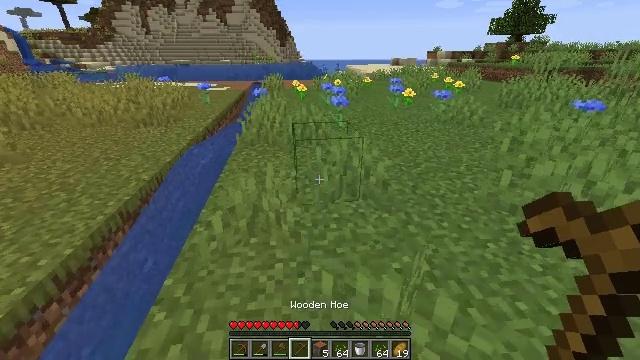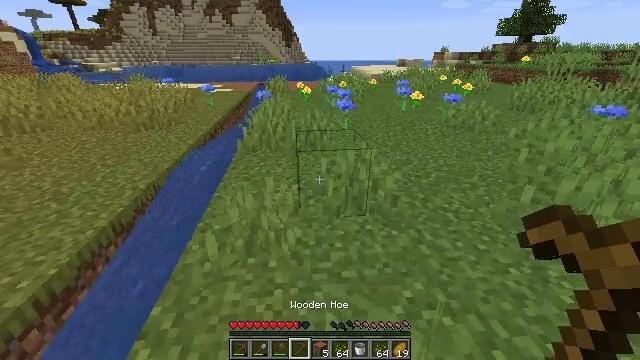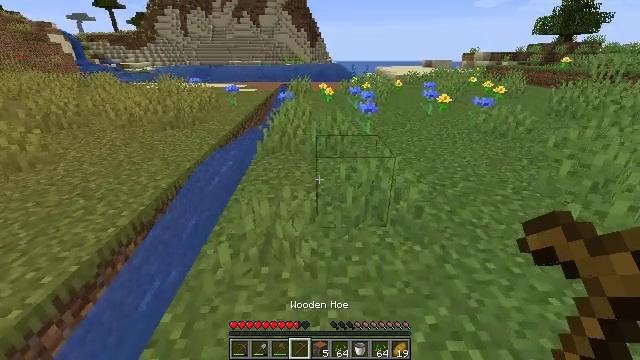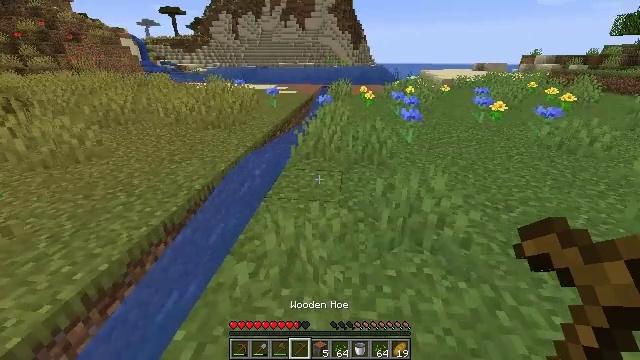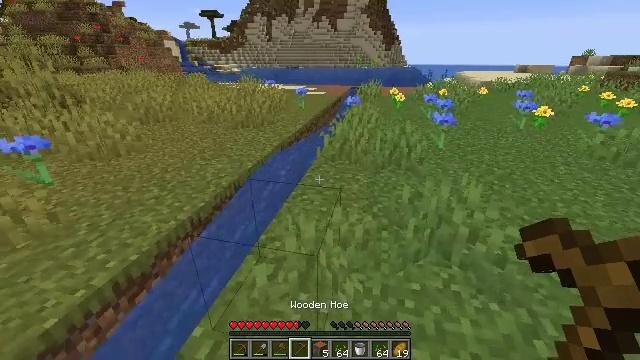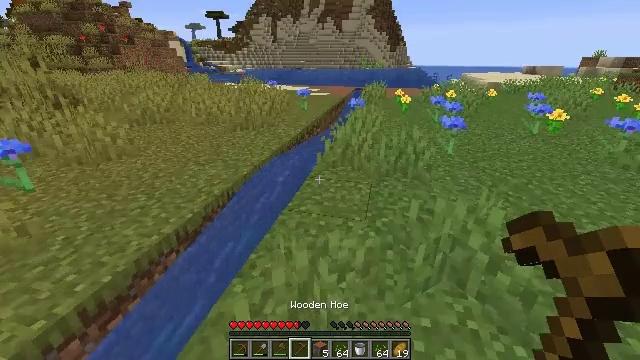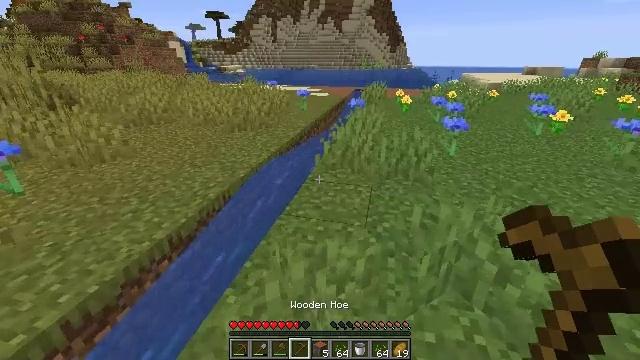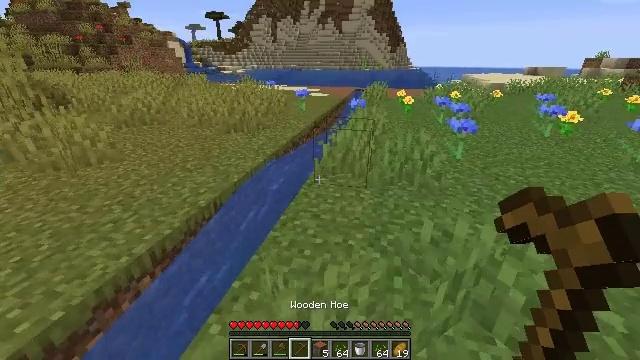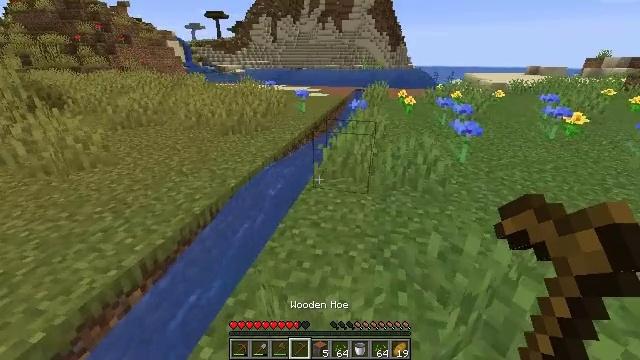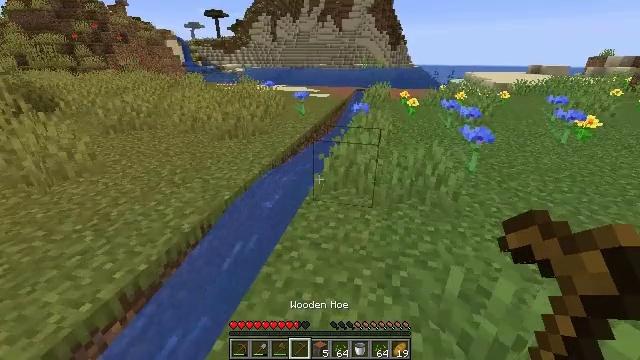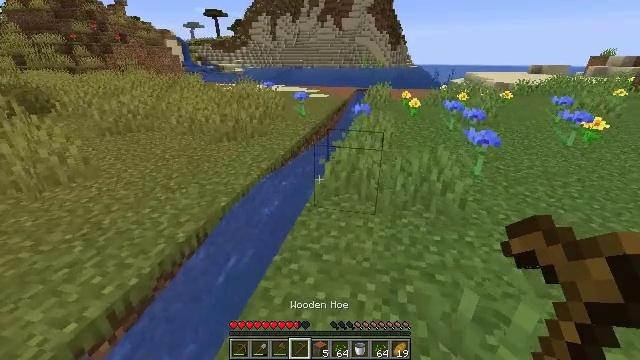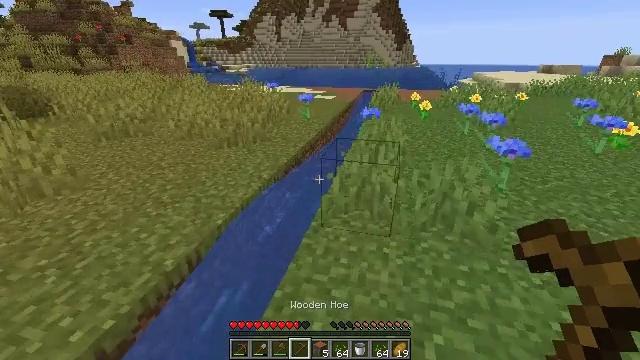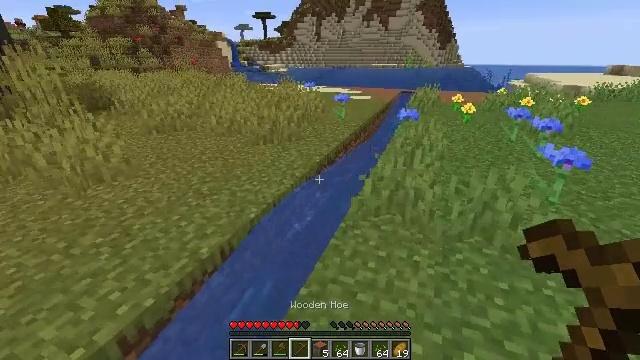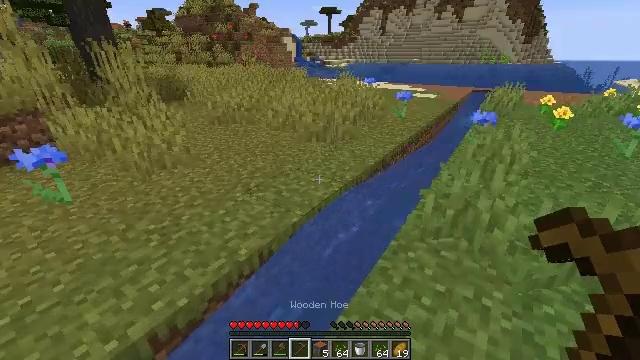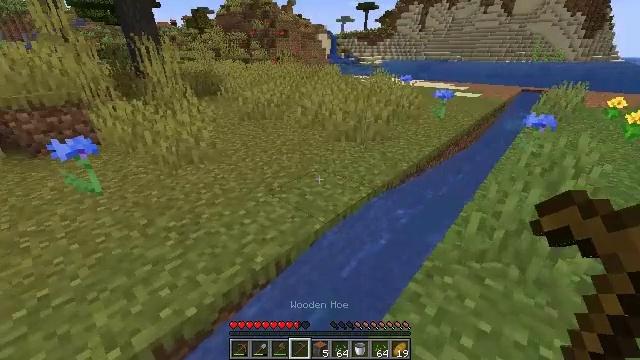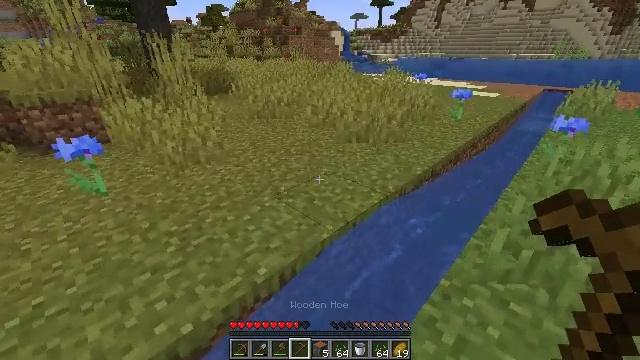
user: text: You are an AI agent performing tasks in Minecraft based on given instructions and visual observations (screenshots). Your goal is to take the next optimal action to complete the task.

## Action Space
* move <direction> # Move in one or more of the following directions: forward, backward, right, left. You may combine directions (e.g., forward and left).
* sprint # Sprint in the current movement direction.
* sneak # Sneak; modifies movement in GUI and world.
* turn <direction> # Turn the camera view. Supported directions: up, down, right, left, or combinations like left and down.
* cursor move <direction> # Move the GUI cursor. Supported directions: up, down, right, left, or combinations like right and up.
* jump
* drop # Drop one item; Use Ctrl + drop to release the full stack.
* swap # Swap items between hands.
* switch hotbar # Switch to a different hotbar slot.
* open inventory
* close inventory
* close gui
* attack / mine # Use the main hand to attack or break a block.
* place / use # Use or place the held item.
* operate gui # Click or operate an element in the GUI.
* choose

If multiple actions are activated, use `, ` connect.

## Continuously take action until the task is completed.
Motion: motion action
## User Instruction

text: Collect the grass from the surface.
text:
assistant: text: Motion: move forward, turn left, switch to hotbar 4
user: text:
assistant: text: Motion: move forward, turn left, switch to hotbar 4
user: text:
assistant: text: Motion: move forward, turn left, switch to hotbar 4
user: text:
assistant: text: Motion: move forward, turn left, switch to hotbar 4
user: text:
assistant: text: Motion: move forward, switch to hotbar 4
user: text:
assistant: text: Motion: move forward
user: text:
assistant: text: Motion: move forward
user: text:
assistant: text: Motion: move forward
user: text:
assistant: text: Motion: move forward
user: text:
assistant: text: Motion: move forward
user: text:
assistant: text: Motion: move forward, turn left
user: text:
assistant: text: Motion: move forward, turn left
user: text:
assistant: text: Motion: move forward, turn left and down
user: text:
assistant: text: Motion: move forward, turn left
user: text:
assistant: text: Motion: move forward, turn left
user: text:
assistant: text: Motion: move forward, turn left
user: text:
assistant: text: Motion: move forward, turn left
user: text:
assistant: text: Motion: move forward, turn left
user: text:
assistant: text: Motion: move forward, jump
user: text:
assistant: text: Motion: move forward, jump
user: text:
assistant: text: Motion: move forward, jump
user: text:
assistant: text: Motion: move forward, jump
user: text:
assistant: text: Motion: move forward, jump
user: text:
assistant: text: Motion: move forward, turn right, jump
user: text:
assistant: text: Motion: move forward, turn right
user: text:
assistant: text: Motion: move forward, turn right
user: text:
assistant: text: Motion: move forward, turn right
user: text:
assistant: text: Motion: move forward, turn right
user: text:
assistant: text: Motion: move forward
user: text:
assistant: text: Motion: move forward, turn right